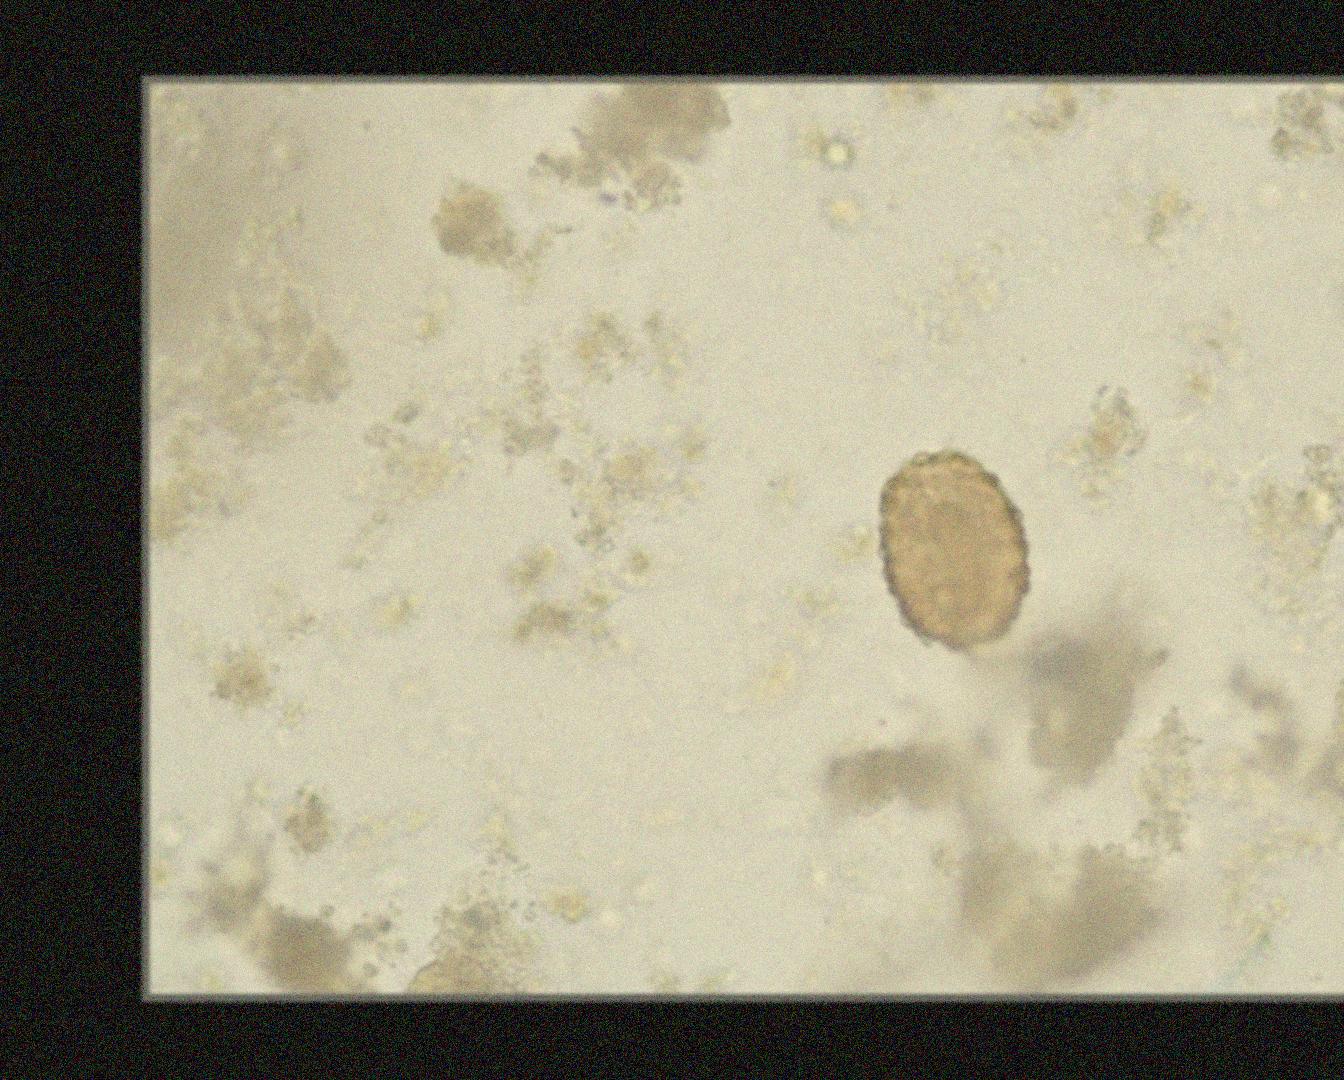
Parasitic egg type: Ascaris lumbricoides